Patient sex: M
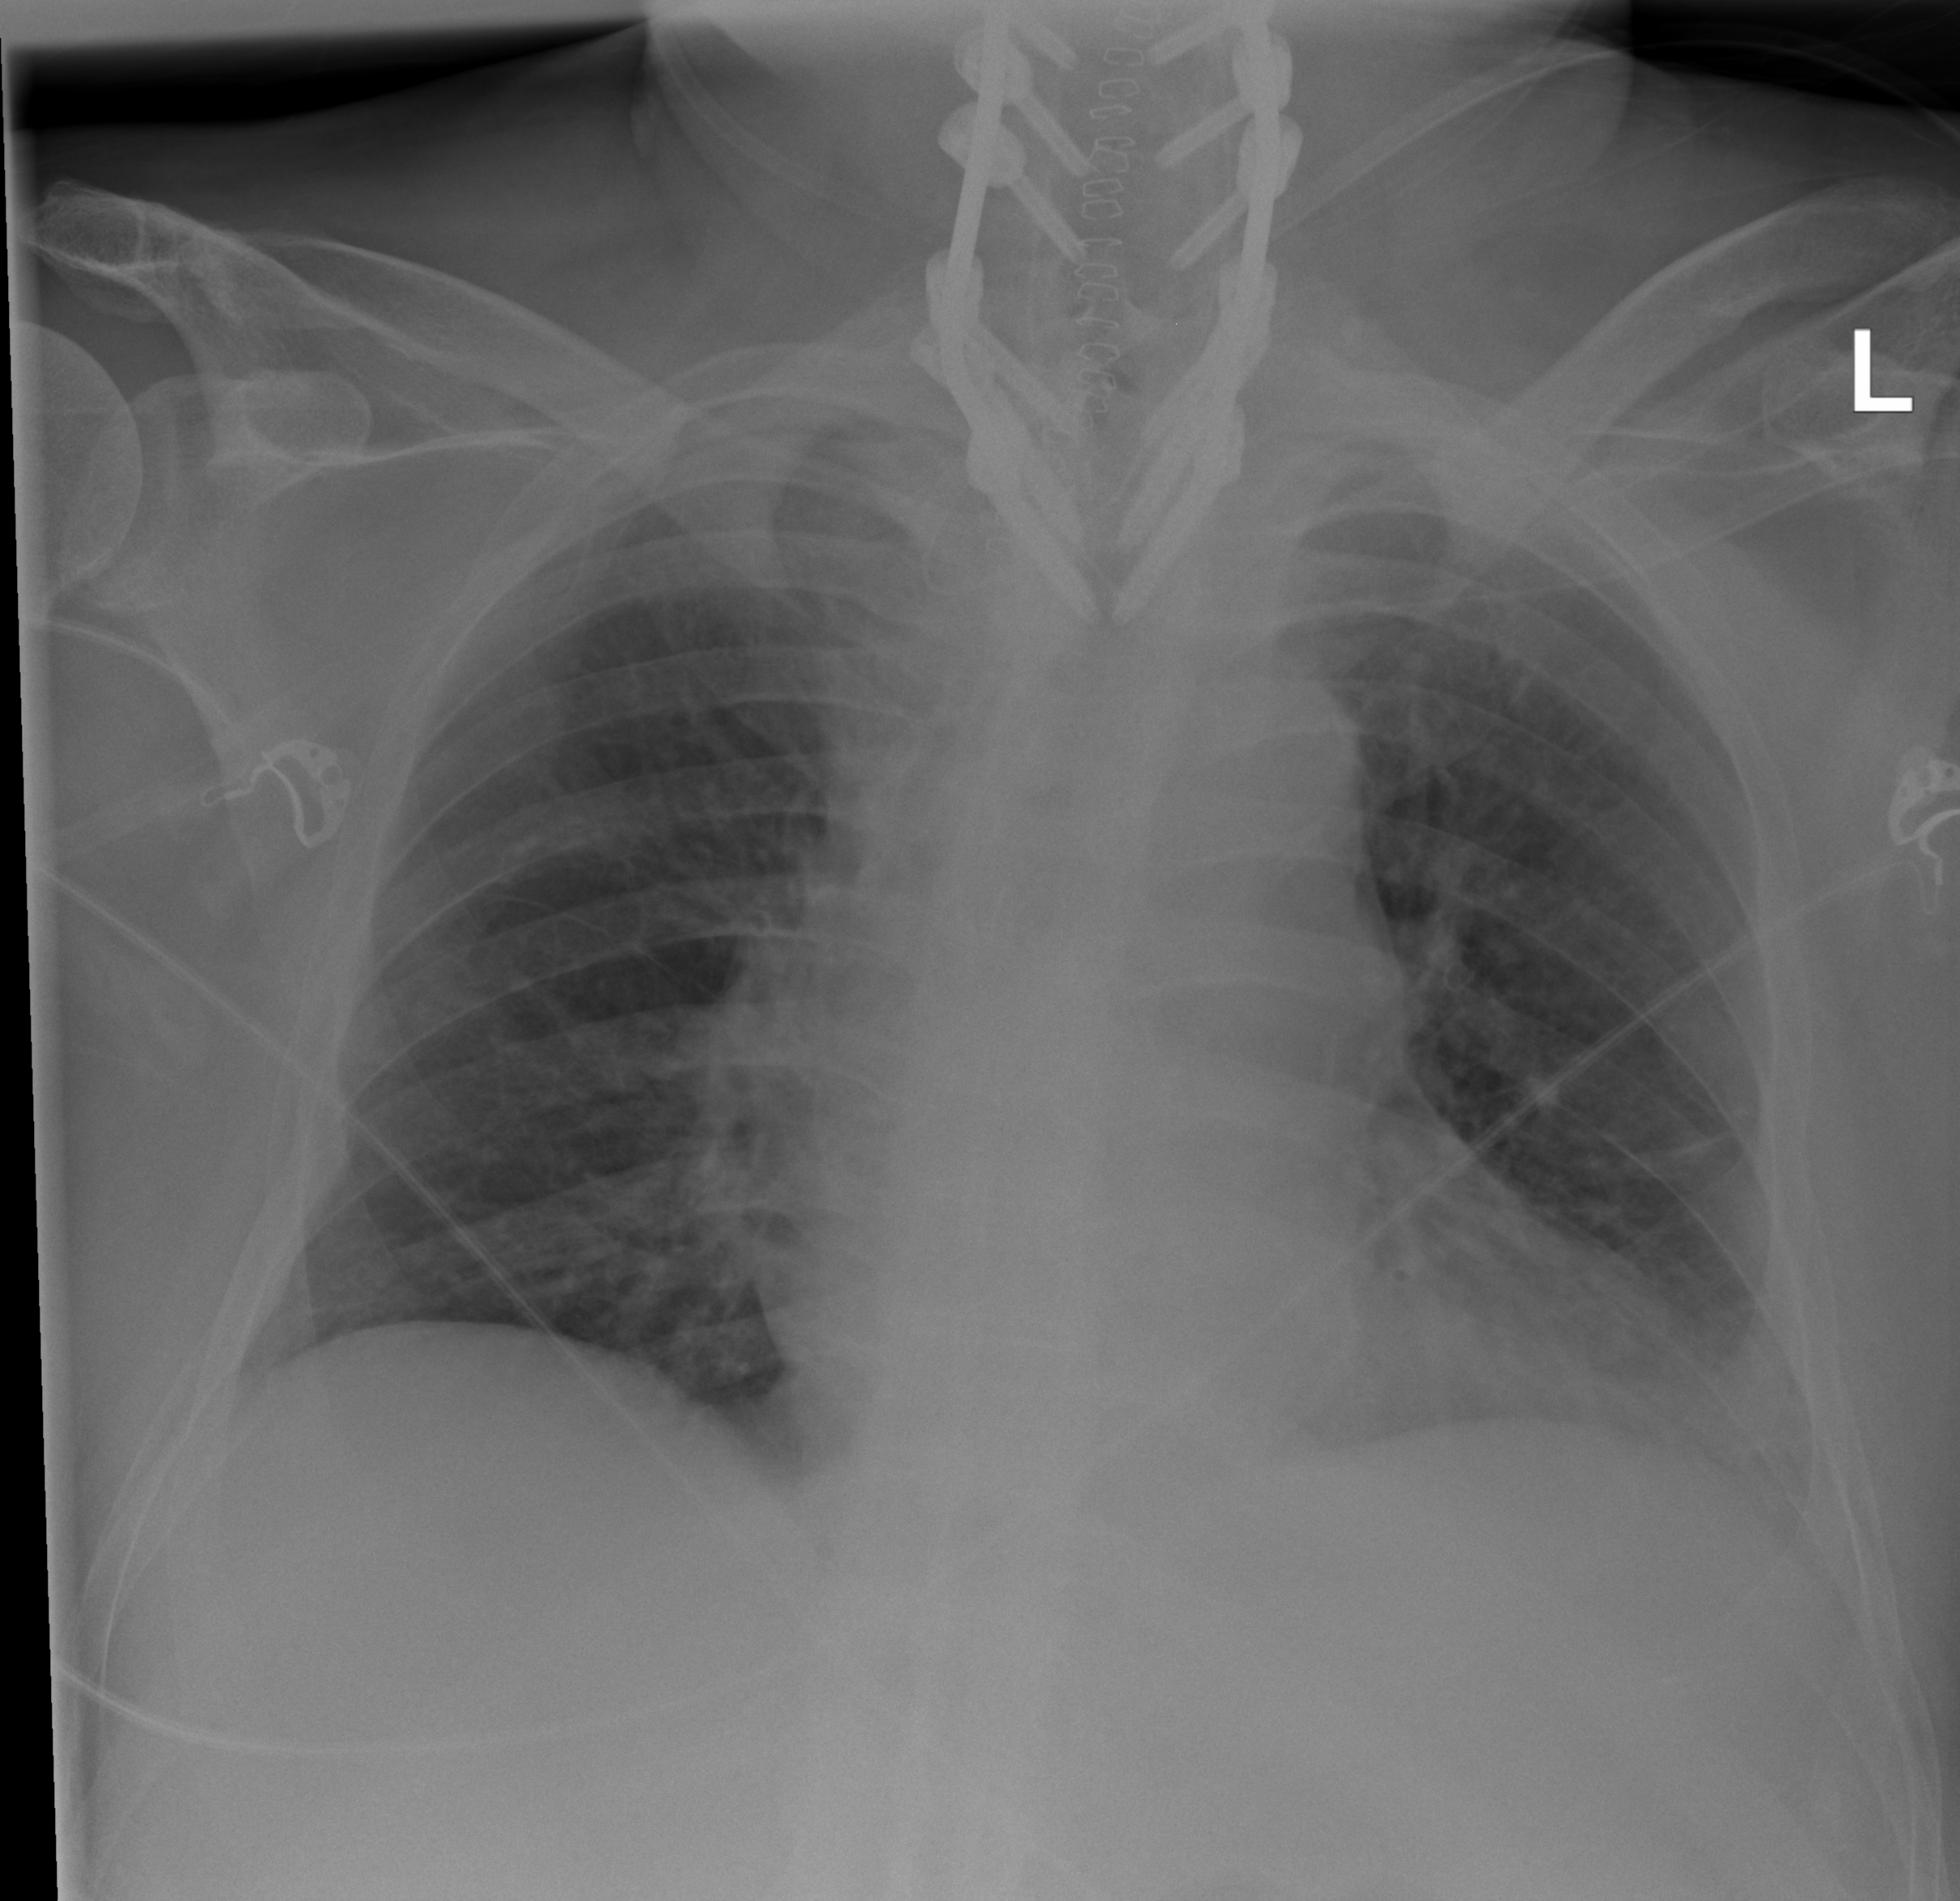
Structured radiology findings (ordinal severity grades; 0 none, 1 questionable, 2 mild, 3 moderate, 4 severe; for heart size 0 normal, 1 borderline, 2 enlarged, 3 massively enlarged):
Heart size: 0
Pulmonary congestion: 0
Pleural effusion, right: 0
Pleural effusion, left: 0
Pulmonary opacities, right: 0
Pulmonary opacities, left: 0
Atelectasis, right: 0
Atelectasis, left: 2